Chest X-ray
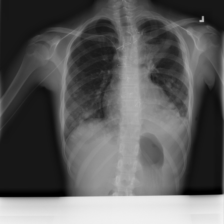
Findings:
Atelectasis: negative
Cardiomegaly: negative
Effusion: negative
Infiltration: negative
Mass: positive
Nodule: negative
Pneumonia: negative
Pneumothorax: positive
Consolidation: negative
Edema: negative
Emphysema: negative
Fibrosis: negative
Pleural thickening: negative
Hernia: negative